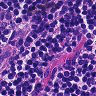
Metastatic tissue present: no